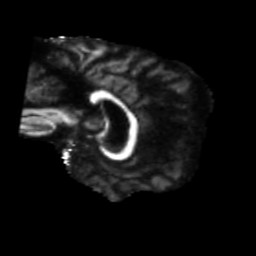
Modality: FA
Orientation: sagittal
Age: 73
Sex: female
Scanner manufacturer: siemens
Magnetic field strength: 3 T
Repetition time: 5.47 s
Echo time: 0.0854 s